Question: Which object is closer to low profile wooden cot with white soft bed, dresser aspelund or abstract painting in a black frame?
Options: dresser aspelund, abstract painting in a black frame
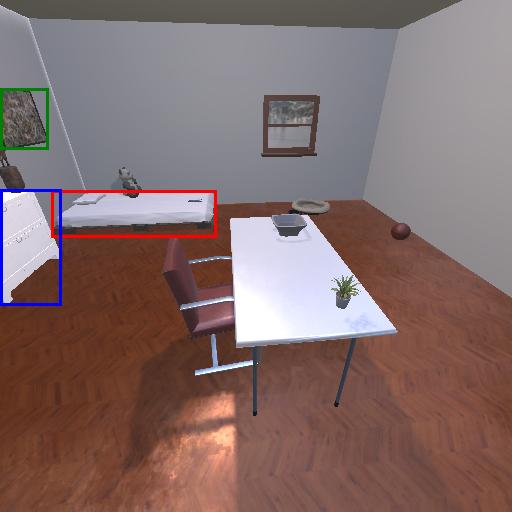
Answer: dresser aspelund